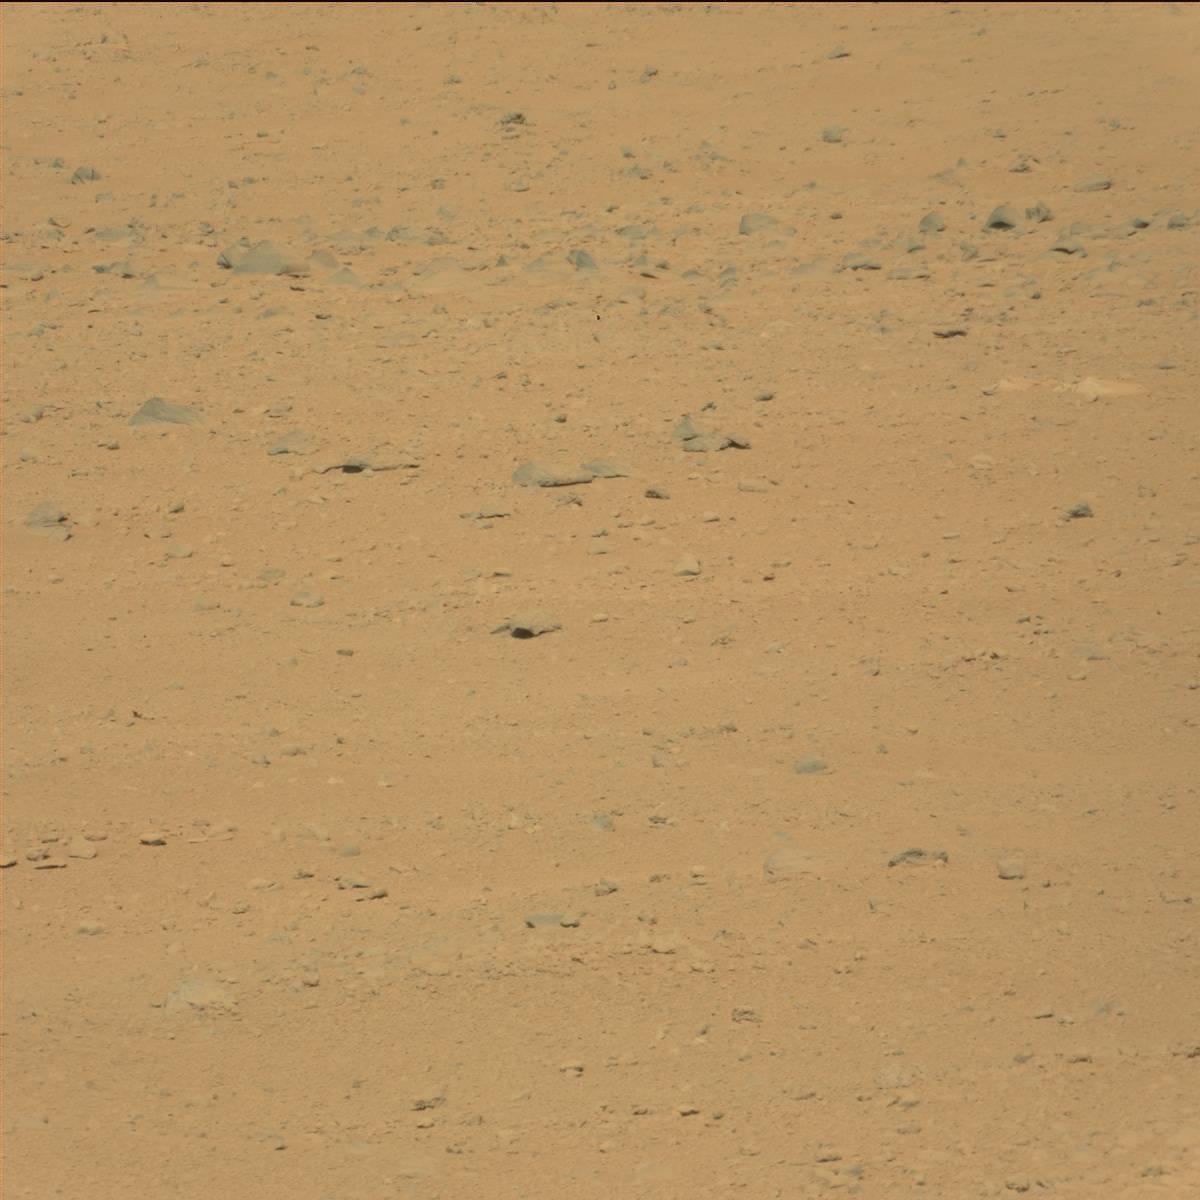
Terrain classes present: Bedrock, Rock, Sand / Soil